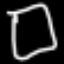
Label: square